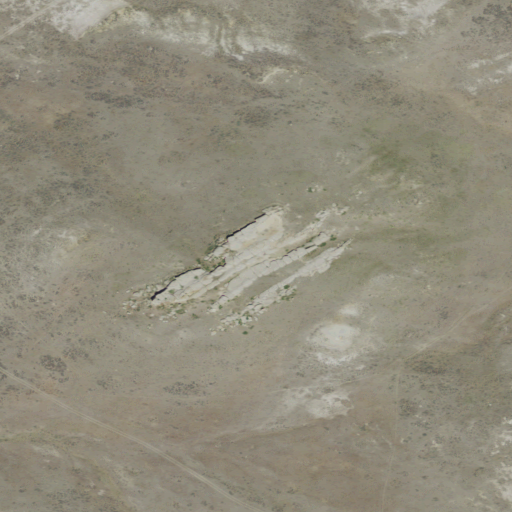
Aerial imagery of mountain in Montana named Adams Rocky Butte containing shrub, grassland, and open development